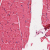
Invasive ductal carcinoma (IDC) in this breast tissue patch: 0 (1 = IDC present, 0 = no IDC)